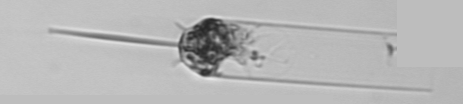
Label: Ditylum_brightwellii